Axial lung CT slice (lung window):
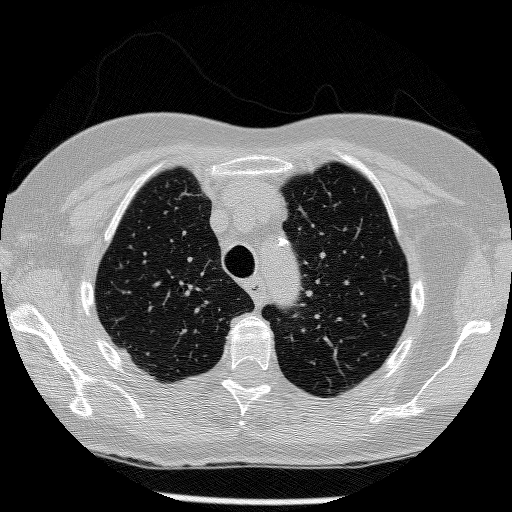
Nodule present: no